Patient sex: F
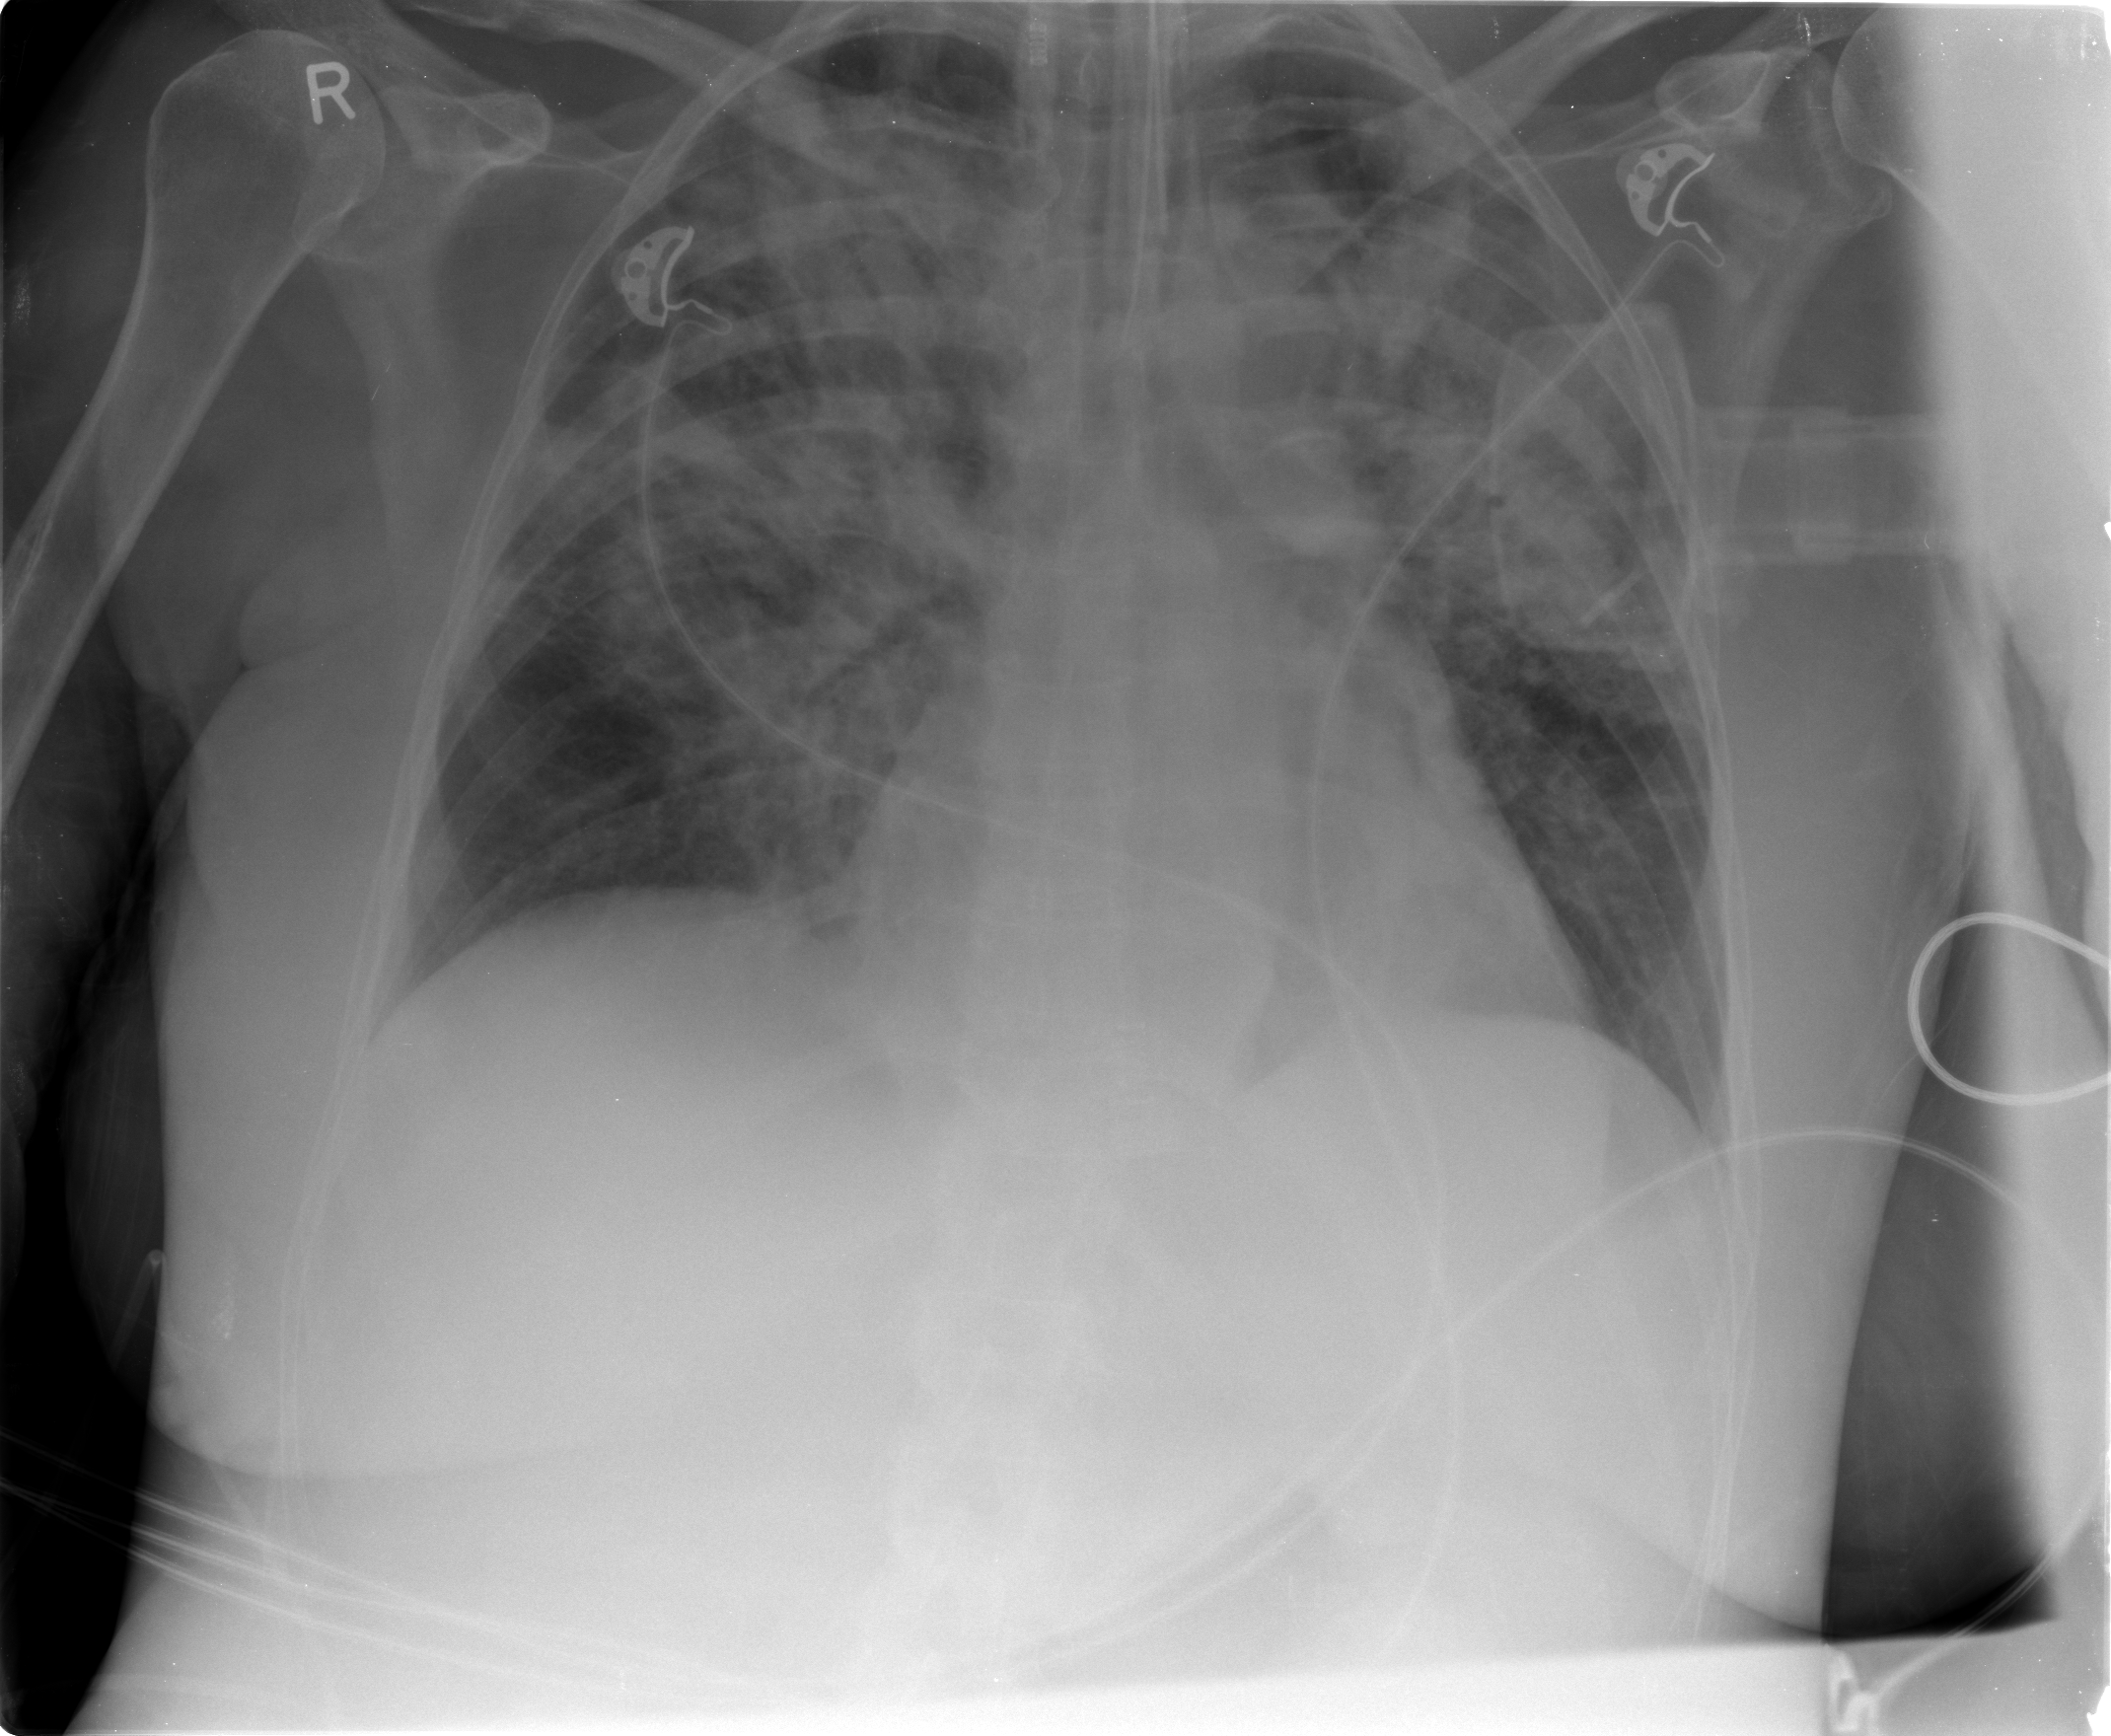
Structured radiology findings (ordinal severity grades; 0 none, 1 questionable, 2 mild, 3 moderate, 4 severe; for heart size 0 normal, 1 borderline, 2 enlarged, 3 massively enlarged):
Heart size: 2
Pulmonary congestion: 3
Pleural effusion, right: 0
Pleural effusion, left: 0
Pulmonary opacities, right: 3
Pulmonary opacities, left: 3
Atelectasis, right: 2
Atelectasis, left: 2